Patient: sex M, age 26
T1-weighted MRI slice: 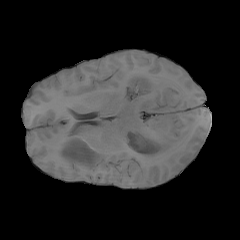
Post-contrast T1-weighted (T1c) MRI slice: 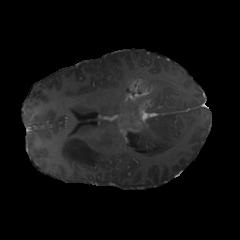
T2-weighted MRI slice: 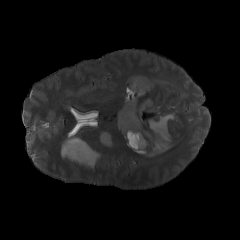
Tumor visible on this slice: yes
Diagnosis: Astrocytoma, IDH-mutant
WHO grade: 4